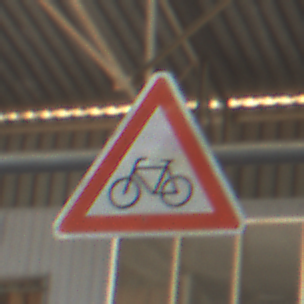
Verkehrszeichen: RadverkehrRechts
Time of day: Midday
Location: Indoor (Urban)
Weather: NotSpecified
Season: NotSpecified
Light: Natural